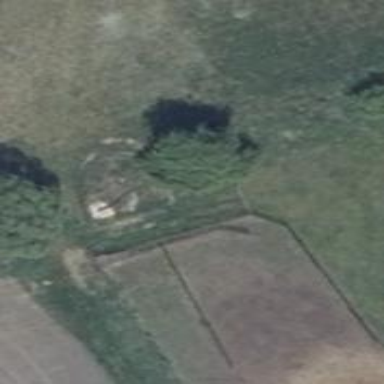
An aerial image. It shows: Hunting stand.